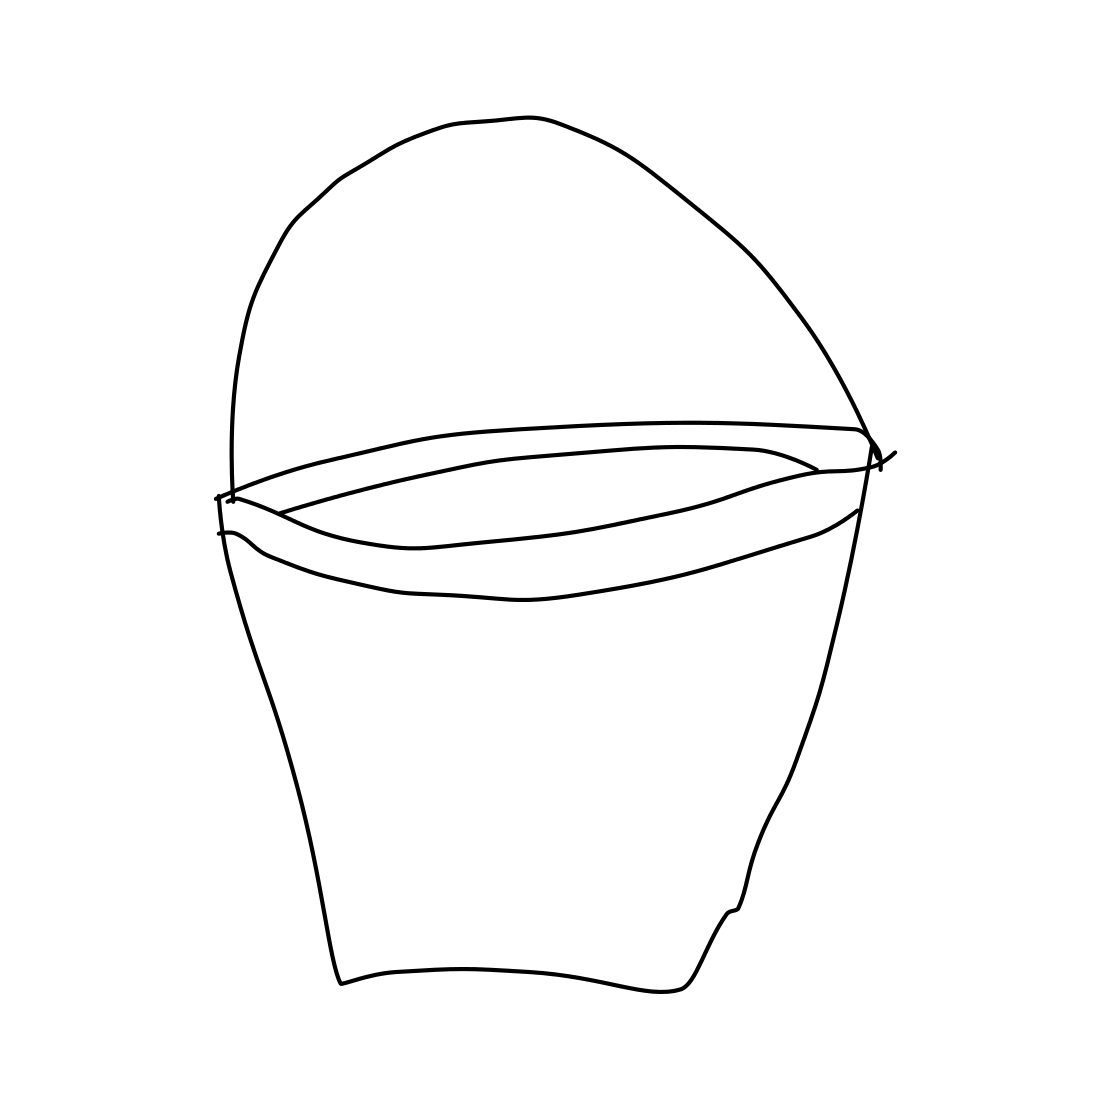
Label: basket